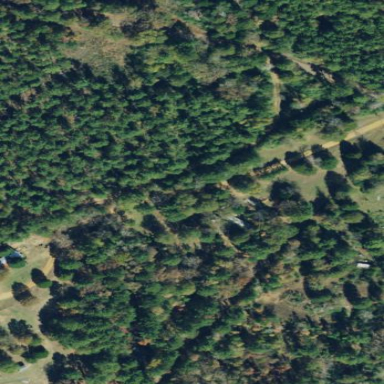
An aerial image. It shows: Mixed woodland area with variety of leaf types and cycles.